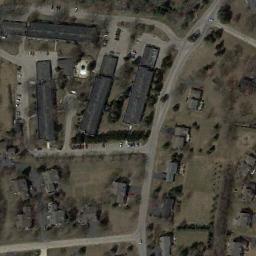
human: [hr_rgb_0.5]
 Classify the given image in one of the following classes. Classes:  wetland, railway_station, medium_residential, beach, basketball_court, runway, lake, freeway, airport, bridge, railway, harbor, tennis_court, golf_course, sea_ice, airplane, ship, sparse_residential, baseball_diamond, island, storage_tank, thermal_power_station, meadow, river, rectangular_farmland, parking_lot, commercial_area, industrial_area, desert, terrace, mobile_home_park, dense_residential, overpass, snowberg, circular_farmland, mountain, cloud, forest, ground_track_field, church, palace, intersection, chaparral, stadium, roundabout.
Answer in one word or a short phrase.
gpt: medium_residential